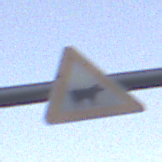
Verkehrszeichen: ViehtriebLinks
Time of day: SunriseSunset
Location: Outdoor (RoadRail)
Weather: PartlyCloudy
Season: NotSpecified
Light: Natural